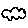
Label: cloud